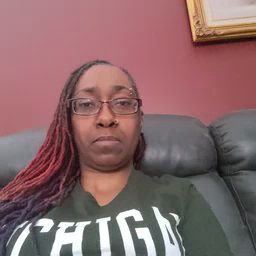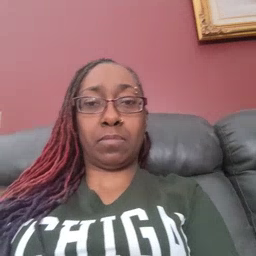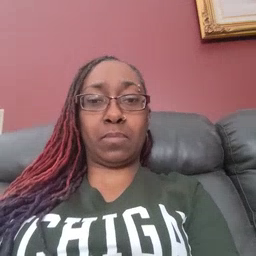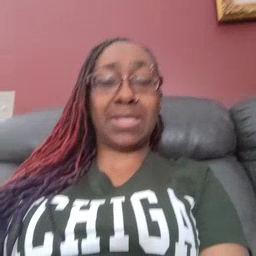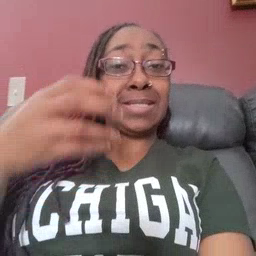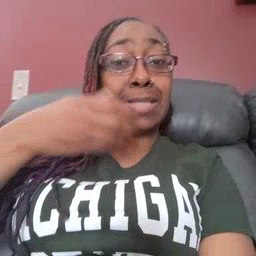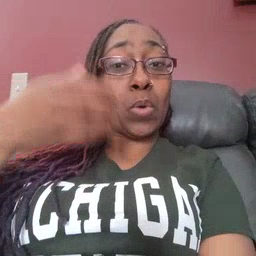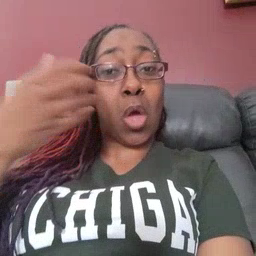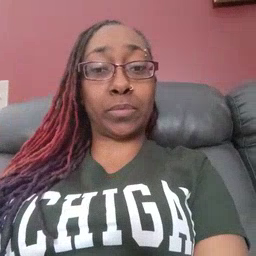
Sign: cereal